Question: I am trying to set up a personal management spreadsheet for work. I have a list of tasks with varying priority.
What I am trying to do here is if the number of tasks * priority goes hits certain thresholds the colour of the availability cells changes and the description cell value changes, eg "busy"
here is the code I have so far, how do I implement it to change automatically when I change the value of the task list
'''
Sub Avail_flag()
TasksRange = ActiveSheet.Range("P3:P6")
availcells = Range("M8,N8")
busyflag = 0
medBusyFlag = 0
highBusyFlag = 0
imedBusyFlag = 0
If Range("p4") > 0 Then
medBusyFlag = 1
ElseIf Range("p4") > 2 Then
medBusyFlag = 2
ElseIf Range("p5") > 0 Then
highBusyFlag = 1
ElseIf Range("p5") > 2 Then
highBusyFlag = 2
ElseIf Range("p6") > 0 Then
imedBusyFlag = 1
End If
For Each sell In lRange
busyflag = (medBusyFlag + (highBusyFlagI * 2) + (imedBusyFlag * 3))
If busyflag > 0 Then
For Each cell In Range(availcells)
cell.Color = green
Next
cell("N8").Value = "Occupied"
ElseIf busyflag > 3 Then
For Each cell In Range(availcells)
cell.Color = orange
Next
cell("N8").Value = "Busy"
ElseIf busyflag > 5 Then
For Each cell In Range(availcells)
cell.Color = red
Next
cell("N8").Value = "Unavailable"
Else
For Each cell In Range(availcells)
cell.Color = white
End If
End Sub
'''
here is a capture of the spreadsheet if that helps, the highlighted grey part is where all the magic happens

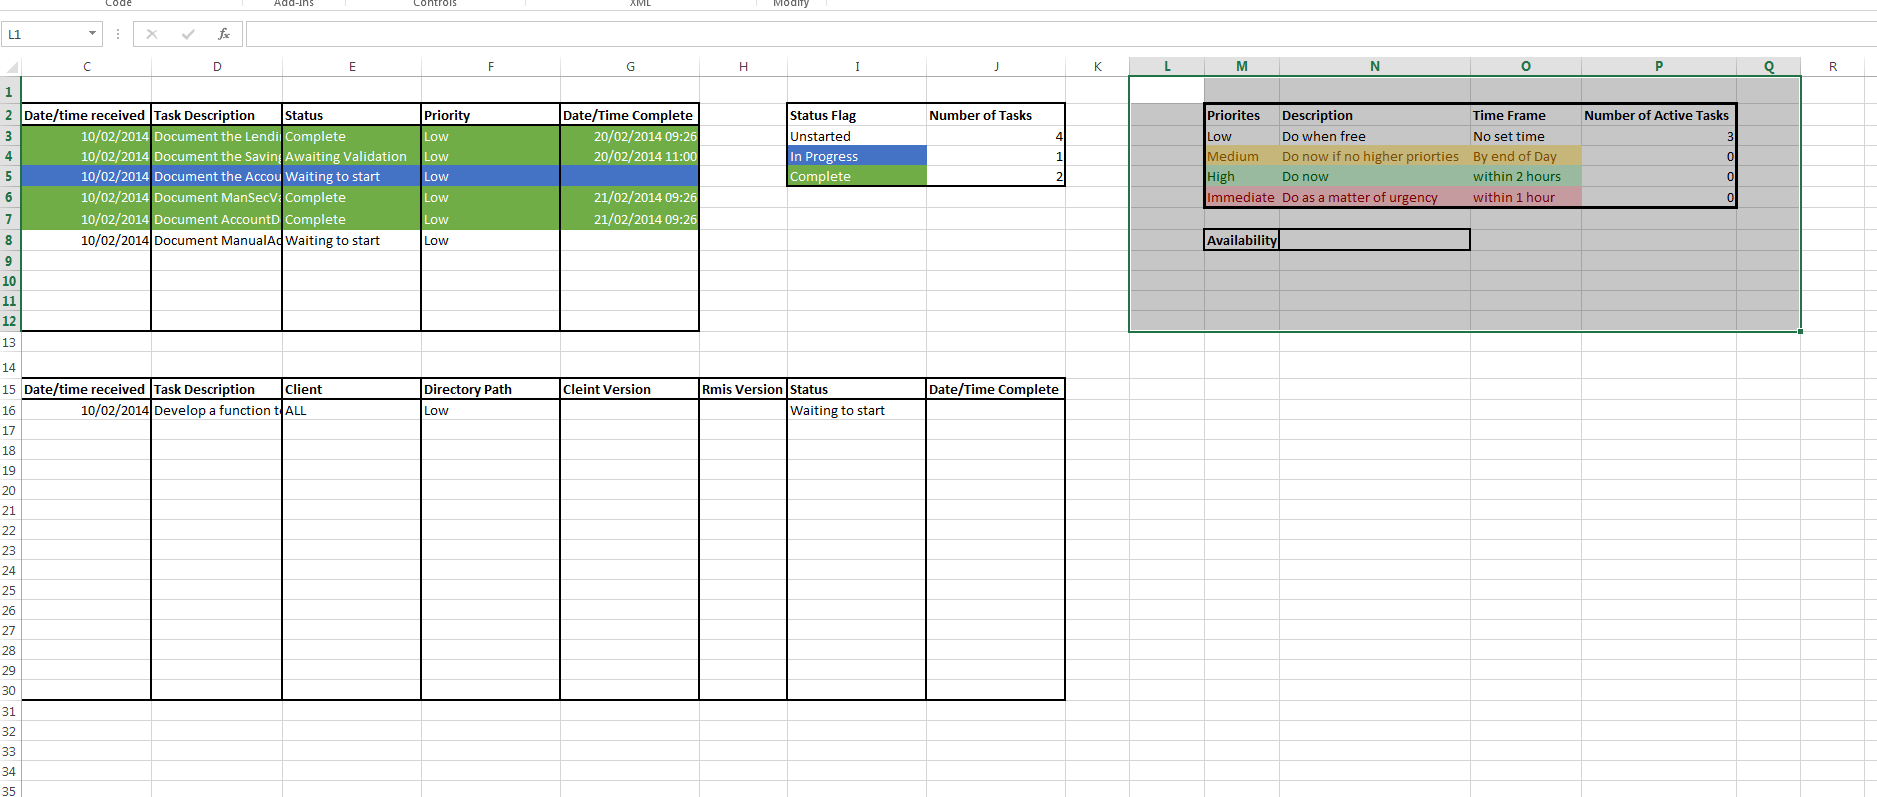
Answer: You can use the 'Change' event for the sheet:
'''
Private Sub Worksheet_Change(ByVal Target As Range)
'''